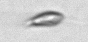
Label: Cryptophyta